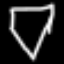
Label: diamond